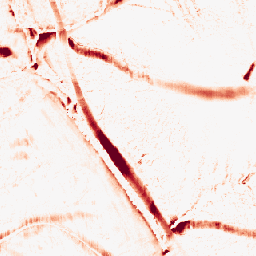
Category: morphological
Decomposition family: morphological_ellipse
Decomposition parameters: operation: opening
width: 20
height: 10
Upsampling method: nearest
Upsampling parameters: scale: 8
Upsampling scale: 8